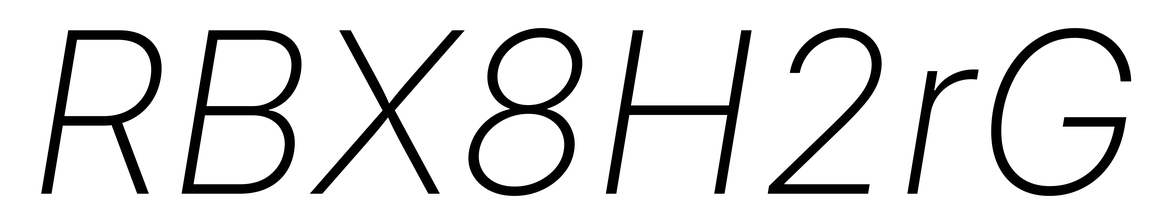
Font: Inter-Italic_ExtraLight_Italic